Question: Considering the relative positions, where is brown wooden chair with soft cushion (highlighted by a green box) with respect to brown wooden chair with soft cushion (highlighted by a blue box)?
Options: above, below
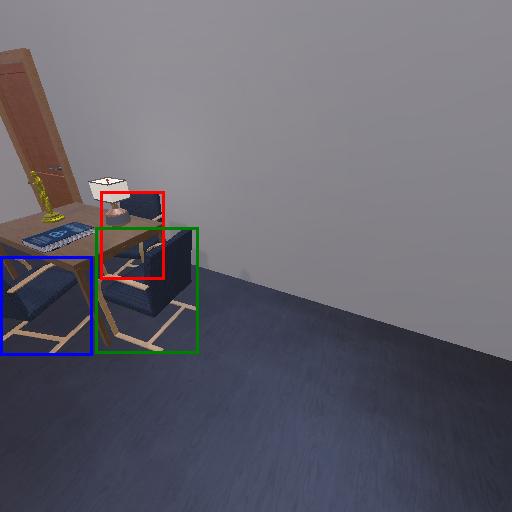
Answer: above